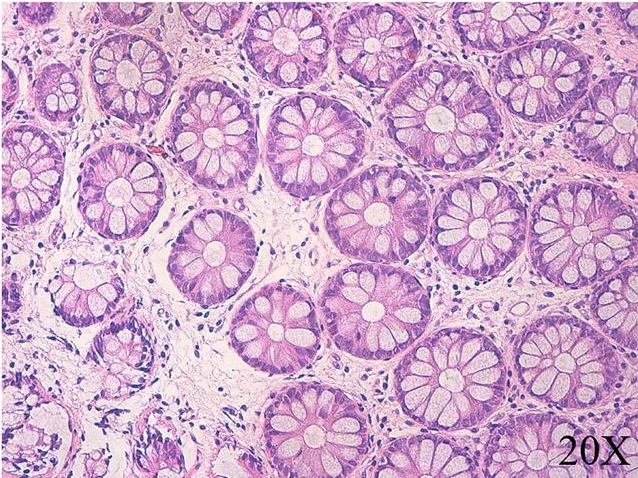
F; (Hematoxylin and Eosin, x20): as the previous one, glandular mucosal component is conserved and just a focal eosinophilic infiltrate in three different glands is present, but without any specific feature.
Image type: pathology (h&e)